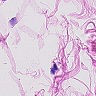
Metastatic tissue present: no